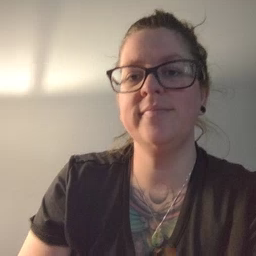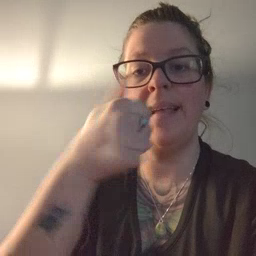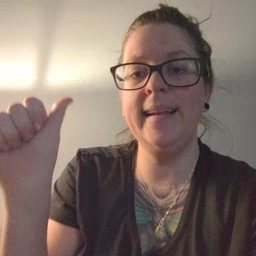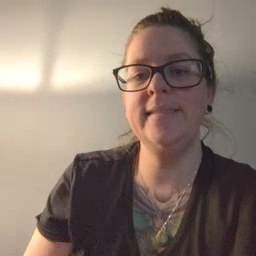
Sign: any